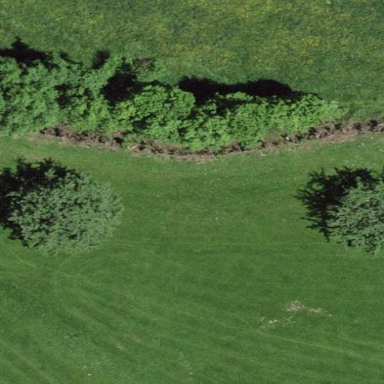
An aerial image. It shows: Orchard.